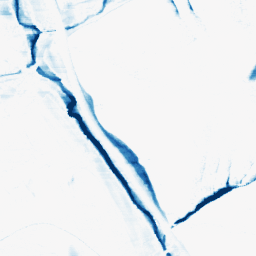
Category: morphological
Decomposition family: morphological_rect
Decomposition parameters: operation: closing
width: 20
height: 3
Upsampling method: quartic
Upsampling parameters: scale: 2
Upsampling scale: 2